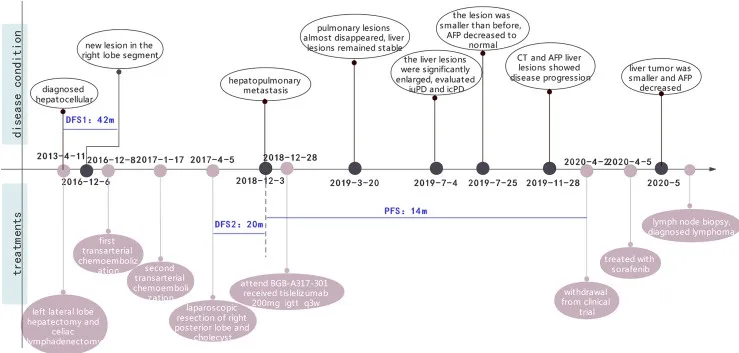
The whole clinical timeline of the patient, with major treatment and disease status. DFS, disease-free survival; PFS, progression-free survival.
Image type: chart (chart)